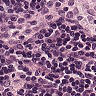
Metastatic tissue present: no